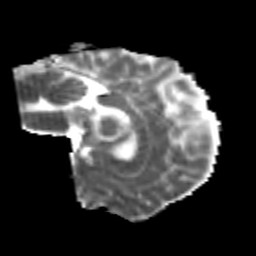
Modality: MD
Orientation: sagittal
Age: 24
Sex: female
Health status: healthy
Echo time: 0.074 s